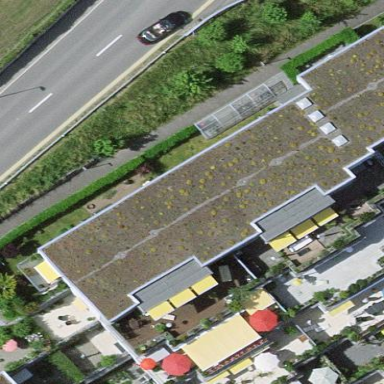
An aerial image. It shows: Part of building.